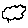
Label: cloud